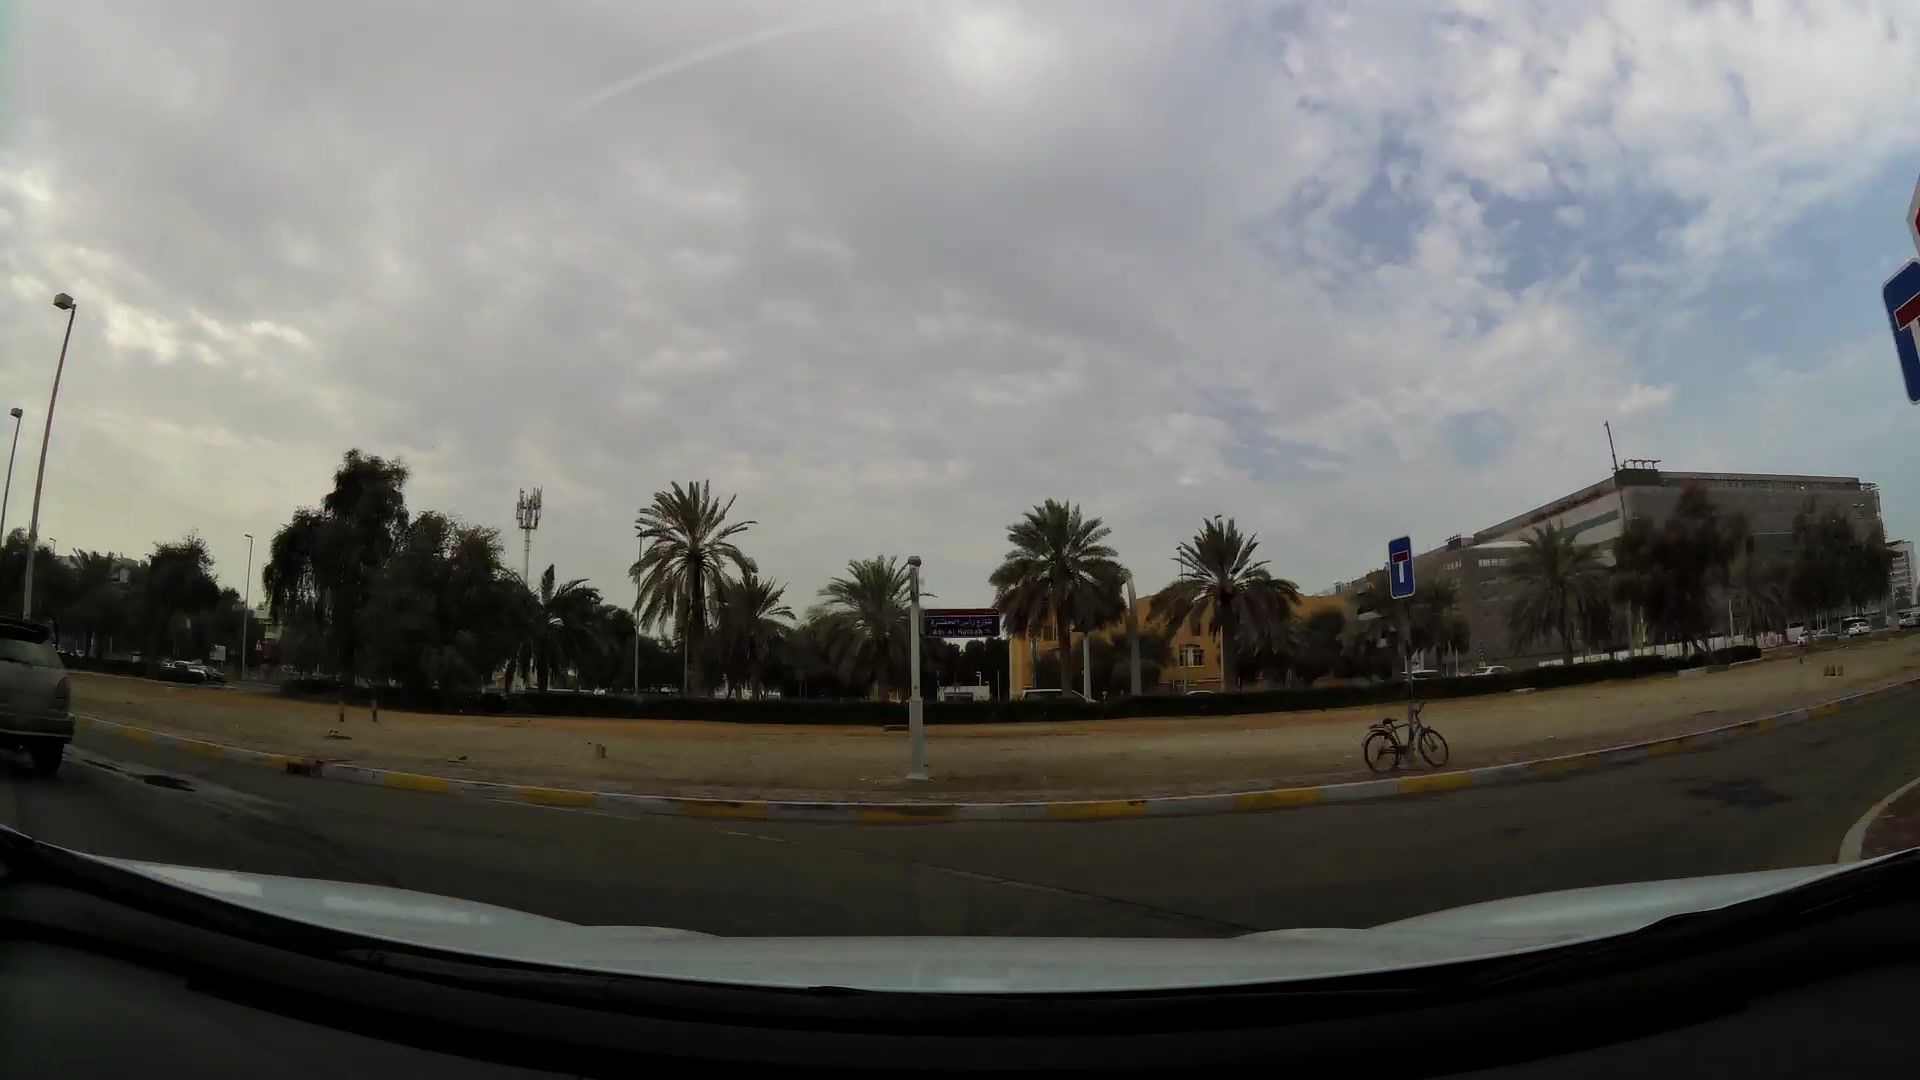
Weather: clear
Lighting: day
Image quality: slightly poor
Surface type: driving surface
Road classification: residential
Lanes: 2
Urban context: urban centre
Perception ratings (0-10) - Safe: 2.2, Lively: 6.72, Beautiful: 7.38, Boring: 4.08, Depressing: 8.81, Wealthy: 6.38